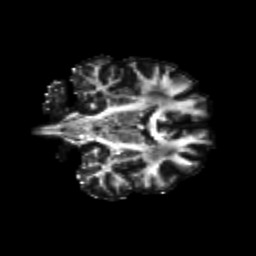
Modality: FA
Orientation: coronal
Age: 38
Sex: female
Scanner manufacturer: siemens
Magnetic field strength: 3 T
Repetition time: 8.6 s
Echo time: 0.095 s